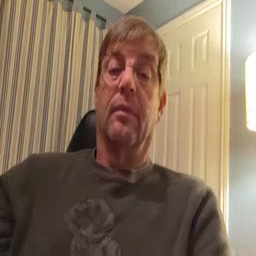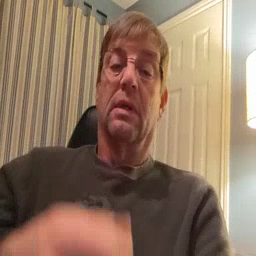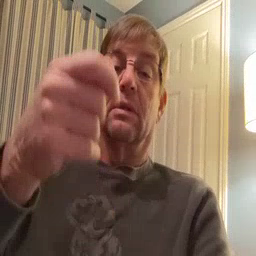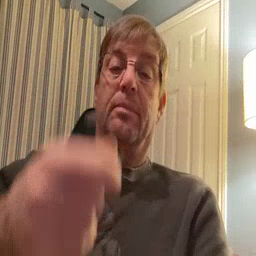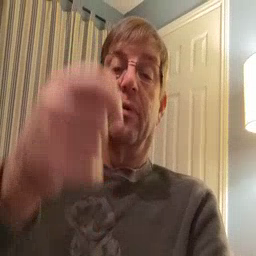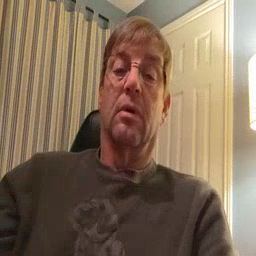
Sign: zipper